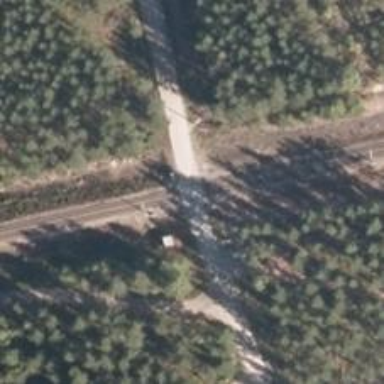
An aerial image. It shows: Level crossing with both lights and saltire in place.